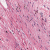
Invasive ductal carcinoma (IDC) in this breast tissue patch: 0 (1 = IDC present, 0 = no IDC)